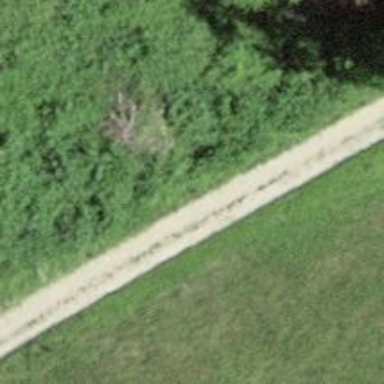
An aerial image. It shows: Gravel track with grade2 quality.